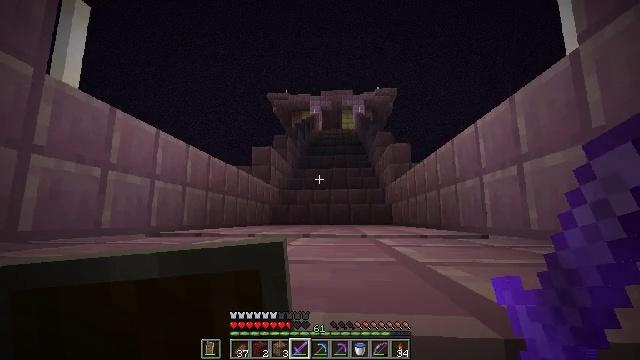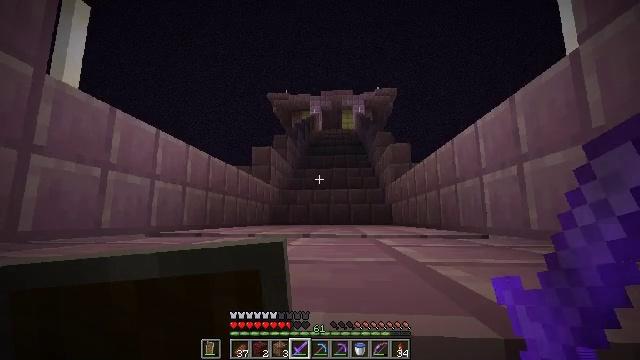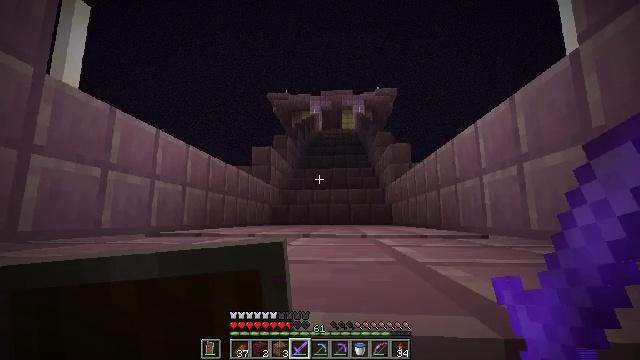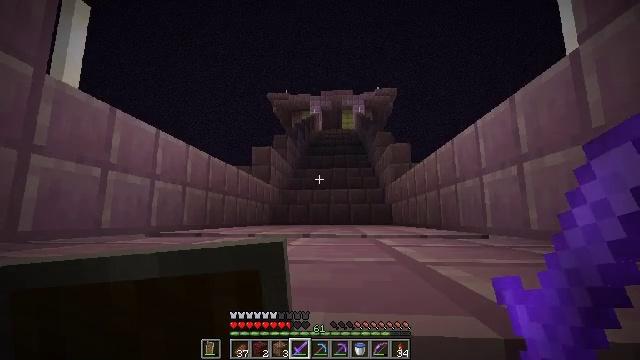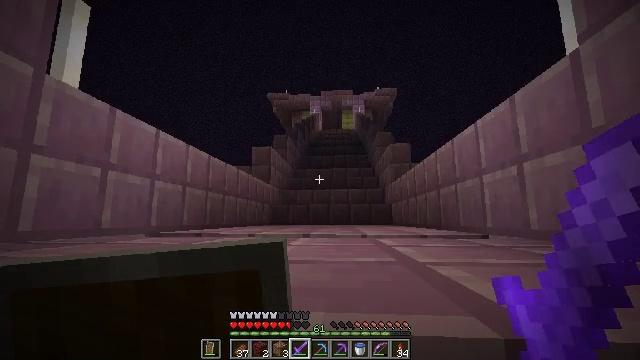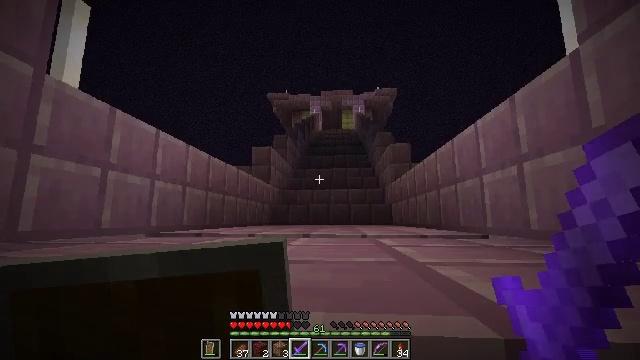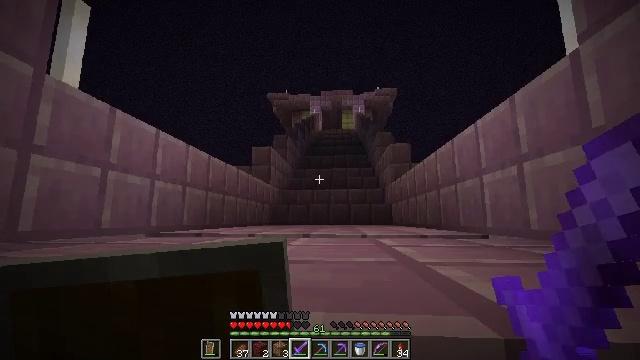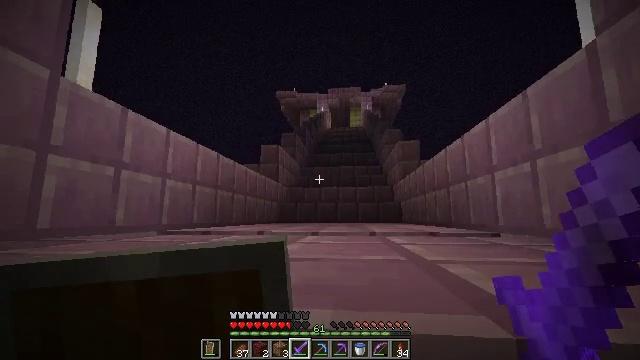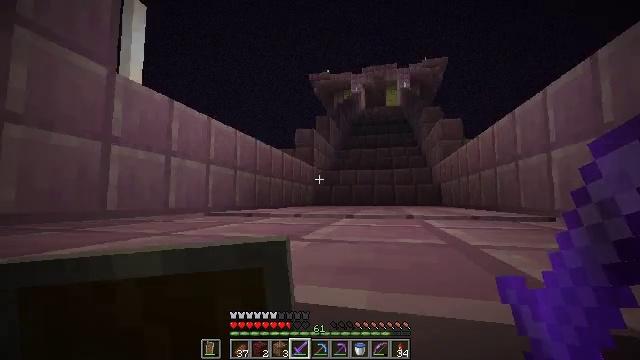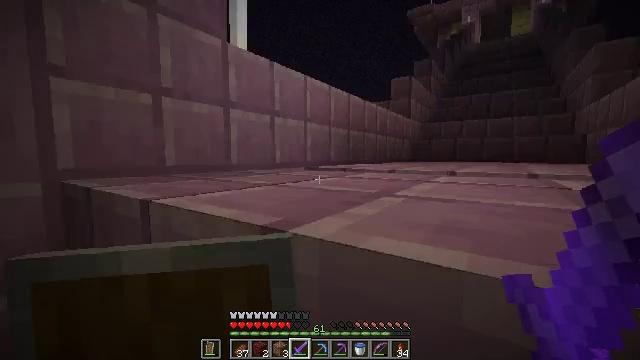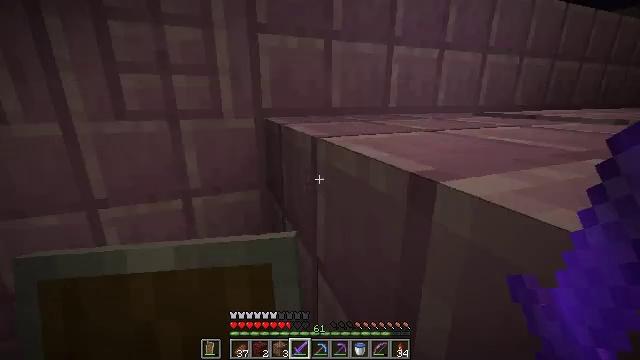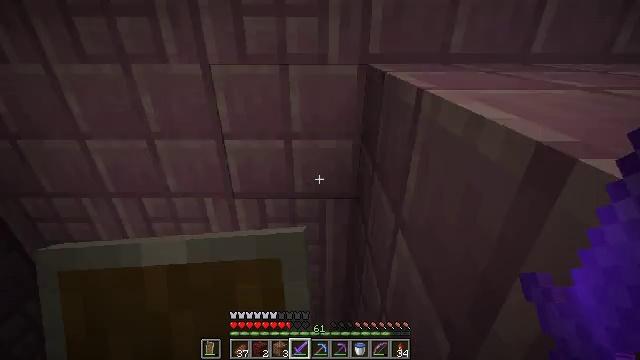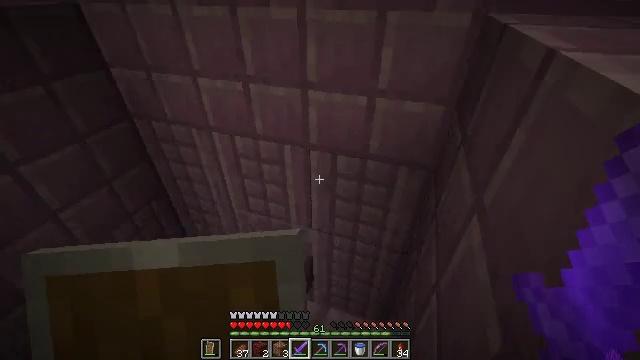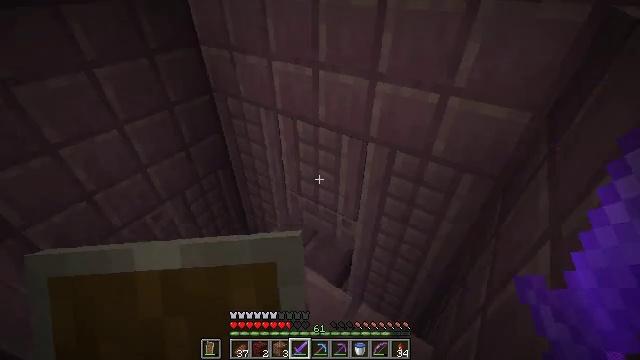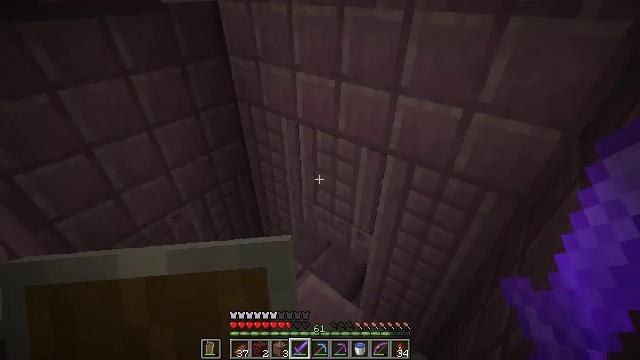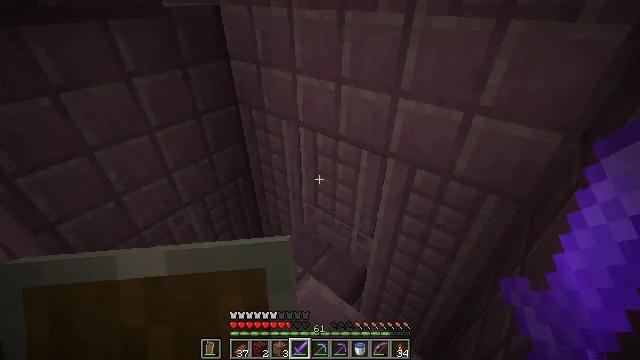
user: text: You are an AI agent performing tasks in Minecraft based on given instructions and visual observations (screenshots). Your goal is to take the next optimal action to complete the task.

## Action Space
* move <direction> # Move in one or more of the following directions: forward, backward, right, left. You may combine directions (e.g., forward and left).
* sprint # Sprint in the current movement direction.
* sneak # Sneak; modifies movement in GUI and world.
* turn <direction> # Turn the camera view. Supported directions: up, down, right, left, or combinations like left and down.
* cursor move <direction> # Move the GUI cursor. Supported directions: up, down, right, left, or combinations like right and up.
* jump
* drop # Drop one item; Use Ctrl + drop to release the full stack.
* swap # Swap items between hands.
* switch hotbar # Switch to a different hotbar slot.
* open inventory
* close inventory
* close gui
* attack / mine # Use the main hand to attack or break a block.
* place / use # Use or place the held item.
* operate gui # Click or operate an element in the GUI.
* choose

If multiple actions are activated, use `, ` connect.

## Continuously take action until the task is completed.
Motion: motion action
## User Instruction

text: Harvest the end rod for use.
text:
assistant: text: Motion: no_op
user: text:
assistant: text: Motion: no_op
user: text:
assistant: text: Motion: no_op
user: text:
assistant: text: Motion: no_op
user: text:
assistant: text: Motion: no_op
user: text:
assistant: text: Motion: no_op
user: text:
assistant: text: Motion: turn left
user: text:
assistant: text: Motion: turn left and down
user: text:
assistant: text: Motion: turn left and down
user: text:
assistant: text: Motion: turn left and down
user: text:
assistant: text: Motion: turn left and down
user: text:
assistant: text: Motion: turn left and down
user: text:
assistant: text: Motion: turn left and down
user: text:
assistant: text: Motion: turn left and up
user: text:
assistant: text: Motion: no_op
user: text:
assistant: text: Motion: no_op
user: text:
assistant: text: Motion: no_op
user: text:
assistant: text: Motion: no_op
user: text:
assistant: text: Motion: turn left
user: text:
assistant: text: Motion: turn left and down
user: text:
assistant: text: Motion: turn left and down
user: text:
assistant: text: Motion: turn left and down
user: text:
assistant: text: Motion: turn left and down
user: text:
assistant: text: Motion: turn left
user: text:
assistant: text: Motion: turn left
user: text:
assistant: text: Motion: turn left
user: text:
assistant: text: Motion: turn left
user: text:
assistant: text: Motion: no_op
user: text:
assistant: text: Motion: no_op
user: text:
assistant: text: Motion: move forward